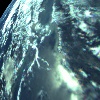
Label: cloud